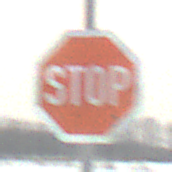
Verkehrszeichen: Stop
Umgebung: Outdoor, Nature
Tageszeit: MorningAfternoon
Wetter: Overcast
Licht: Natural
Jahreszeit: Winter
Kontrast: LowContrast